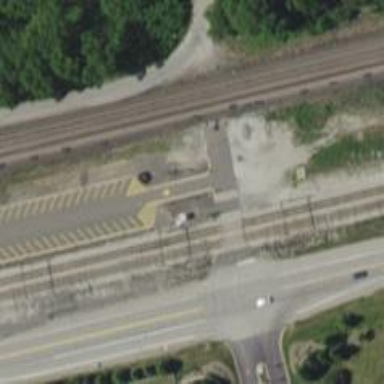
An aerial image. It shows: Railway level crossing.